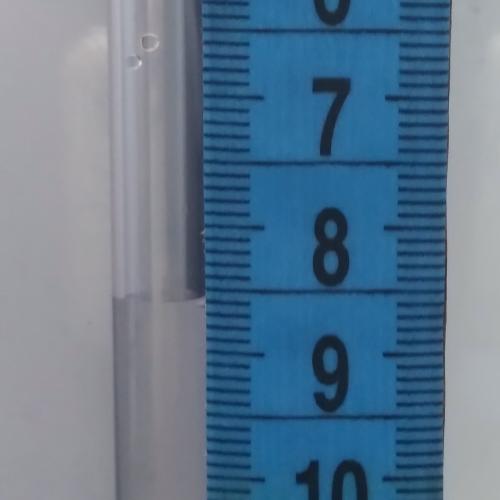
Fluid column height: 8.6 cm